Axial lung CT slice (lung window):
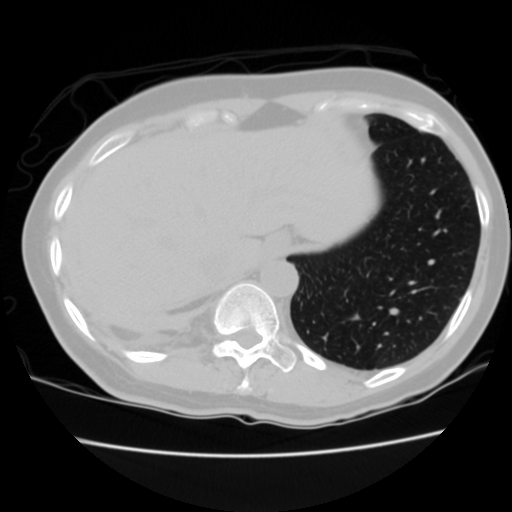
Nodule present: no